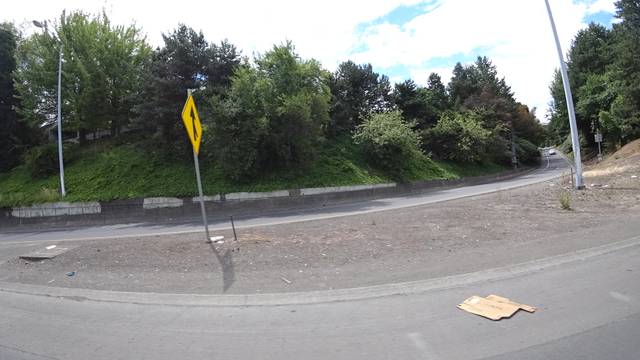
Region: United States
Coordinates: 45.53, -122.648